Question: I want to get the data displayed in the cell ( for example AA2 '00:43.6'), not the value that's written above '12:00:44 AM'.
How can I manage to do so without any API etc.
Check this image from my excel 2010 example for more info:

Here is my code for importing the excel file
'''
MyConnection = New OleDbConnection("Provider=Microsoft.ACE.OLEDB.12.0;Data Source='" & _
path & "';Extended Properties=""Excel 12.0;HDR=Yes;IMEX=1"";")
'i also tried IMEX=0
dtTimes = New DataTable
Dim sqlstrTimes As String = "SELECT [RACETIME] " & "FROM [SheetH$];"
'SheetF$
Try
Dim MyCommandHistory As New OleDb.OleDbDataAdapter(sqlstrTimes , MyConnection)
MyCommandHistory.Fill(dtTimes )
Catch ex As Exception
MessageBox.Show(ex.Message, "Error", MessageBoxButtons.OK
, MessageBoxIcon.Error, MessageBoxDefaultButton.Button1)
Finally
MyConnection.Close()
End Try
'''
I checked the website of <URL> for excel-2010, but no luck there.
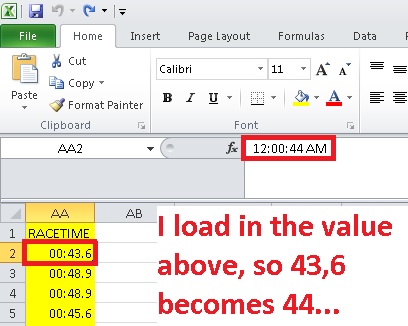
Answer: You can try it this way :
1. Set connection string to read excel file without header (HDR=NO). Column name will be autogenerated for each column starting from F1 to Fn.
2. Fill DataTable the way you currently do
3. Remove first row from DataTable since it actually column header name in excel
With that you'll get the text instead of DateTime value from excel. In my understanding, that because excel determines data type from the first row. So with this hack the first row is a text (the header) hence decided that the column is of type text/string.
'''
MyConnection = New OleDbConnection("Provider=Microsoft.ACE.OLEDB.12.0;Data Source='" & _
path & "';Extended Properties=""Excel 12.0;HDR=NO;IMEX=1"";")
dtTimes = New DataTable
Dim sqlstrTimes As String = "SELECT [F1] " & "FROM [SheetH$];"
Try
Dim MyCommandHistory As New OleDb.OleDbDataAdapter(sqlstrTimes , MyConnection)
MyCommandHistory.Fill(dtTimes)
Catch ex As Exception
MessageBox.Show(ex.Message, "Error", MessageBoxButtons.OK
, MessageBoxIcon.Error, MessageBoxDefaultButton.Button1)
Finally
MyConnection.Close()
End Try
dtTimes.Rows[0].Delete()
'''